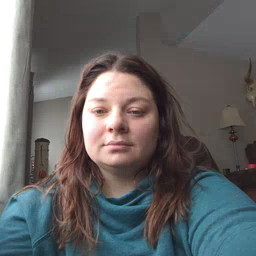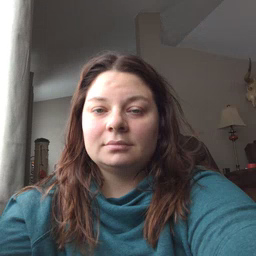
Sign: pizza